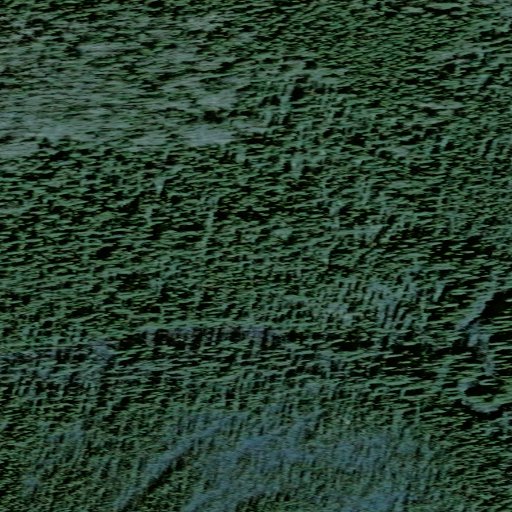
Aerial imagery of valley in Alaska named Last Chance Gulch containing only unknown